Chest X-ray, PA view. Patient: 22 years old, sex M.
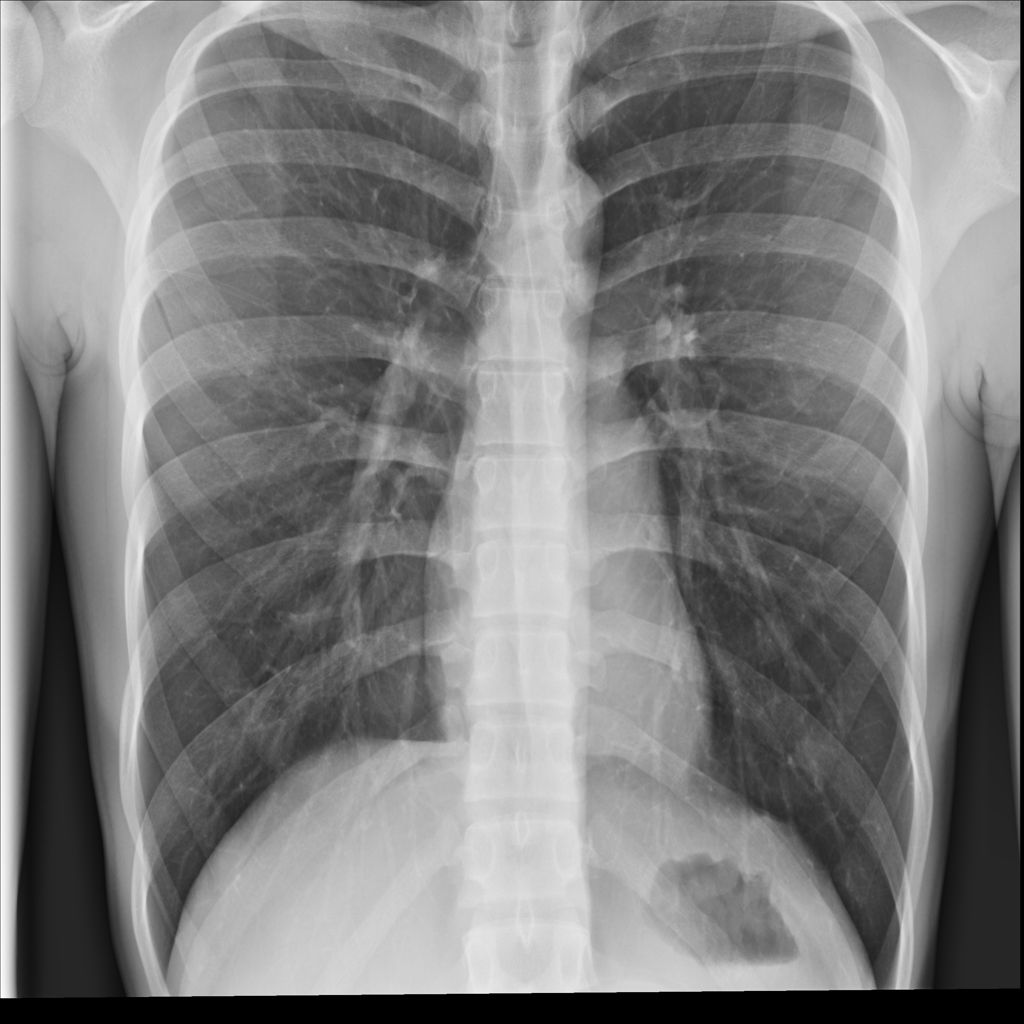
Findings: No Finding